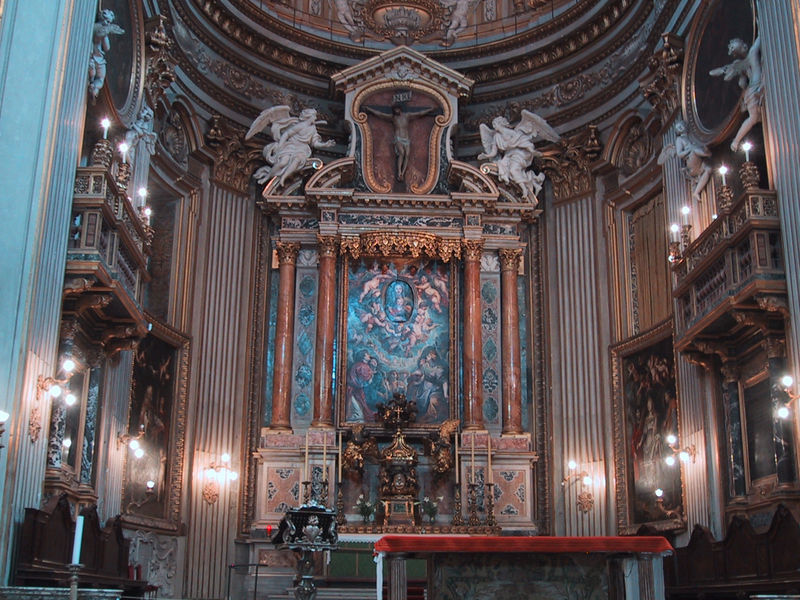
Titel: Santa Maria in Vallicella (Chiesa Nuova)
Künstler: Matteo da Castello
Standort: Rom (EU - I - Latium)
Schlagwörter: blau, flügel, gemälde, gott, lampen, licht, marmor, pfeiler, raum, säulen, tisch, türkis, rot, architektur, barock, kirche, gold, innen, oval, engel, giebel, pilaster, ornamente, kerze, kerzen, stuck, foto, kreuz, altar, hochaltar, rom, orgel, jesus, kreuzigung, apsis, wien, putten, gekreuzigt, putti, altarbild, himmelfahrt, kreut, arkantus, inen, tabernakel, italienisch, gekreuzigter, pfingsten, gottvater, inri, katholische kirche, pfingstaltar